Question: Using Symfony2 I have implemented an AJAX action to manage some bookmarks (add/remove) in my application. So a user needs to be authenticated to proceed.
I have a solution that redirects user to login page but I think it would be better to use an event to handle this redirection.
Check of user's authentication is done the same way that in FOSUserBundle.
'''
fbn_guide_manage_bookmark:
path: /bookmark/manage
defaults: { _controller: FBNGuideBundle:Guide:managebookmark }
options:
expose: true
requirements:
_method: POST
'''
'''
public function manageBookmarkAction(Request $request)
{
if ($request->isXmlHttpRequest()) {
$user = $this->getUser();
if (!is_object($user) || !$user instanceof UserInterface) {
return new JsonResponse(array('status' => 'login'));
}
// DO THE STUFF
}
}
'''
'''
$(function() {
$('#bookmark').click(function() {
$.ajax({
type: 'POST',
url: Routing.generate('fbn_guide_manage_bookmark'),
data : xxxx, // SOME DATA
success: function(data) {
if (data.status == 'login') {
var redirect = Routing.generate('fos_user_security_login');
window.location.replace(redirect);
} else {
// DO THE STUFF
}
},
});
});
});
'''
In order not verify at controller level that user is authenticated, I would protect my route in security configuration file :
'''
security:
access_control:
- { path: ^/(fr|en)/bookmark/manage, role: ROLE_USER }
'''
'''
public function manageBookmarkAction(Request $request)
{
if ($request->isXmlHttpRequest()) {
$user = $this->getUser();
// THIS VERIFCATION SHOULD NOW BE REMOVED
/*
if (!is_object($user) || !$user instanceof UserInterface) {
return new JsonResponse(array('status' => 'login'));
}
*/
// DO THE STUFF
}
}
'''
Basically, when trying this solution, Symfony2 redirects internally ton login page as you can see with Firebug :

So my questions are :
1. Does Symfony2 throws an event or an exception before redirection ? This would permits to use a listener to catch the event and set a JSON response for example ?
2. In this case, what kind of response should be prepared ? Something like my first solution of something using a HTTP header code like 302 (or something else). How to handle this at AJAX level ?
I could see some exception event solution based but I think it is necessary to throw the exception at controller level and this is what I would like to avoid. Here is an example :
<URL>
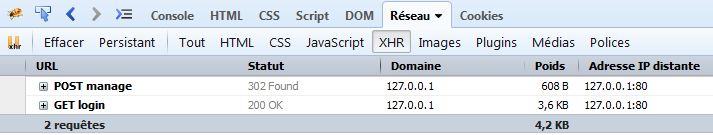
Answer: Here is a solution (see <URL> :
'''
firewalls:
main:
pattern: ^/
anonymous: true
provider: fos_userbundle
entry_point: fbn_user.login_entry_point
#...
access_control:
- { path: ^/(fr|en)/bookmark/manage, role: ROLE_USER }
'''
'''
services:
fbn_user.login_entry_point:
class: FBN\UserBundle\EventListener\LoginEntryPoint
arguments: [ @router ]
'''
'''
namespace FBN\UserBundle\EventListener;
use Symfony\Component\Security\Http\EntryPoint\AuthenticationEntryPointInterface;
use Symfony\Component\Security\Core\Exception\AuthenticationException;
use Symfony\Component\HttpFoundation\Request;
use Symfony\Component\HttpFoundation\JsonResponse;
/**
* When the user is not authenticated at all (i.e. when the security context has no token yet),
* the firewall's entry point will be called to start() the authentication process.
*/
class LoginEntryPoint implements AuthenticationEntryPointInterface
{
protected $router;
public function __construct($router)
{
$this->router = $router;
}
/**
* This method receives the current Request object and the exception by which the exception
* listener was triggered.
*
* The method should return a Response object
*/
public function start(Request $request, AuthenticationException $authException = null)
{
if ($request->isXmlHttpRequest()) {
return new JsonResponse('',401);
}
return new RedirectResponse($this->router->generate('fos_user_security_login'));
}
}
'''
'''
$(function() {
$('#bookmark').click(function() {
// DATA PROCESSING
$.ajax({
type: 'POST',
url: Routing.generate('fbn_guide_manage_bookmark'),
data : xxxx, // SOME DATA,
success: function(data) {
// DO THE STUFF
},
error: function(jqXHR, textStatus, errorThrown) {
switch (jqXHR.status) {
case 401:
var redirectUrl = Routing.generate('fos_user_security_login');
window.location.replace(redirectUrl);
break;
case 403: // (Invalid CSRF token for example)
// Reload page from server
window.location.reload(true);
}
},
});
});
});
'''